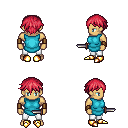
a pixel art fantasy rpg character, male body template, human, tanned skin, teal tunic, white pants, ruby red short bangs hairstyle, leather bracers, gold boots, dagger, four views (front, back, left, right), 2x2 character sprite sheet, small pixel art, hard edges, no anti-aliasing